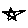
Label: star